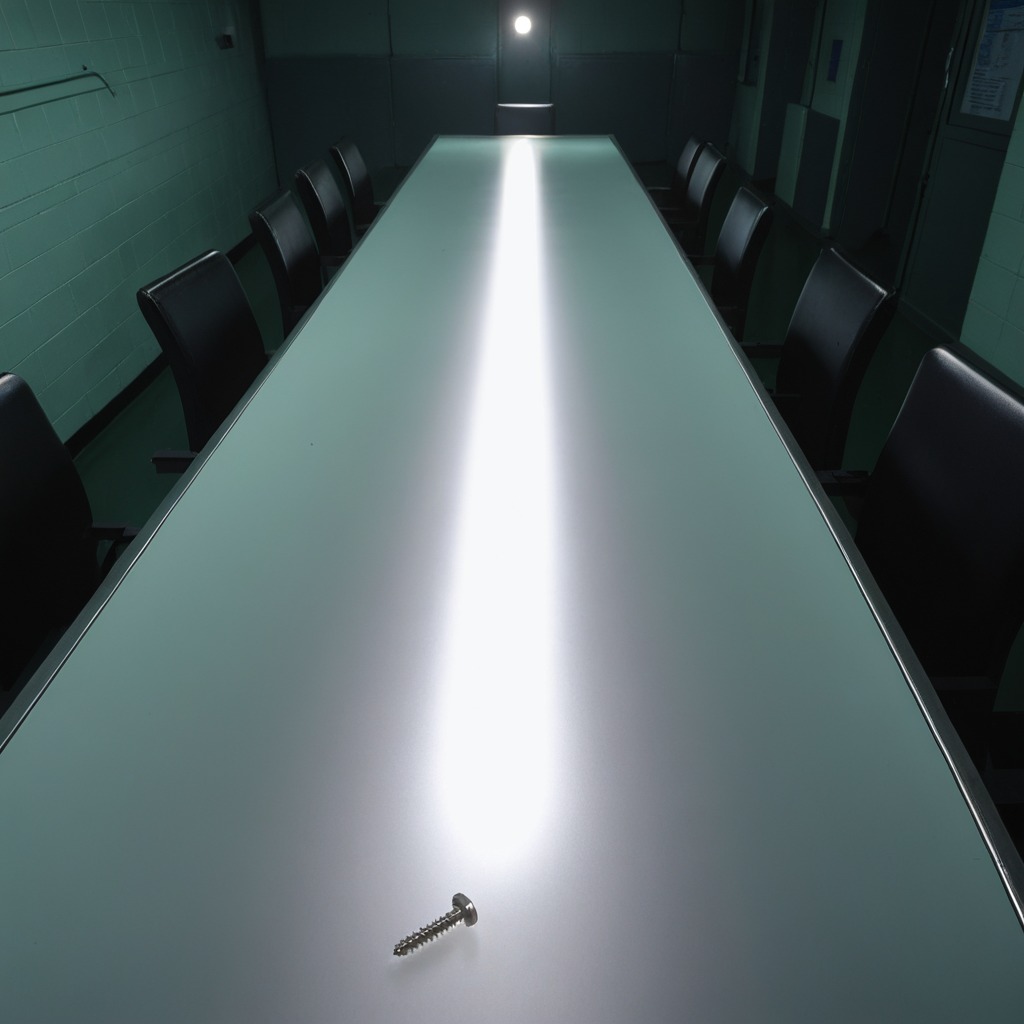
A metal screw is lying on a clean empty table in a railway signal maintenance room lit by harsh overhead fluorescents.